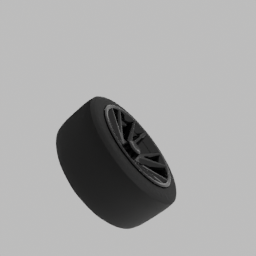
Label: mechanical